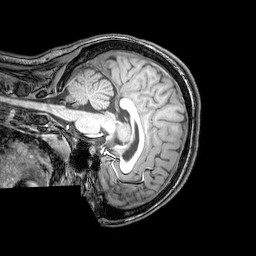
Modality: T1w
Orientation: sagittal
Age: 22
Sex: female
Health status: healthy
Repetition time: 0.081 s
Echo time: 0.037 s